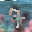
Label: 7